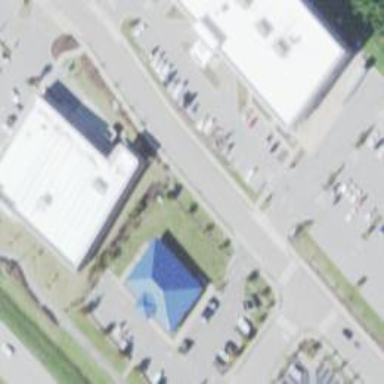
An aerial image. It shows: Retail building housing supermarket.